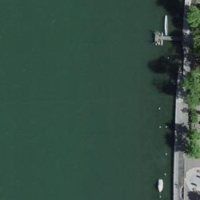
EUNIS habitat code: 15
Species observed at this site:
Corvus corone
Anas crecca
Anas platyrhynchos
Alopochen aegyptiaca
Passer domesticus
Falco peregrinus
Chroicocephalus ridibundus
Phalacrocorax carbo
Cygnus olor
Erithacus rubecula
Anser anser
Nicandra physalodes
Columba livia
Falco tinnunculus
Corvus corax